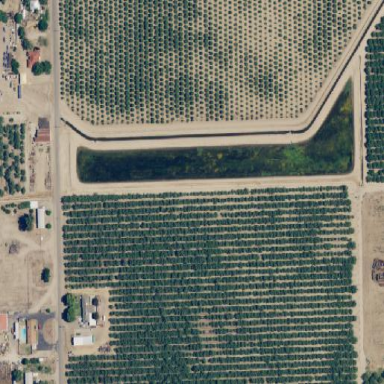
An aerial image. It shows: Orchard filled with almond trees.